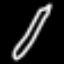
Label: pencil